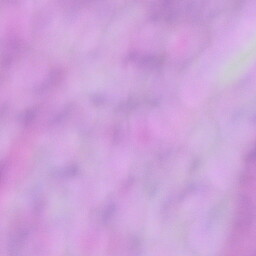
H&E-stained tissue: Cervix